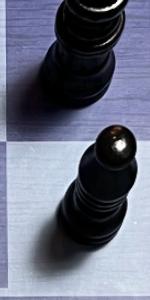
Label: Bishop_Black